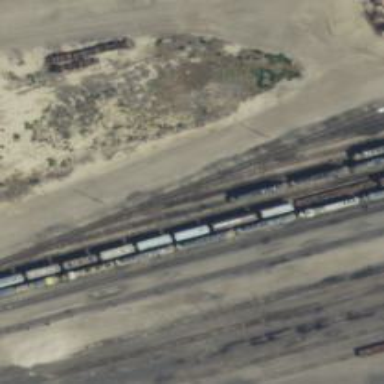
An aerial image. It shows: Railway yard.